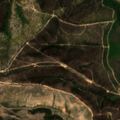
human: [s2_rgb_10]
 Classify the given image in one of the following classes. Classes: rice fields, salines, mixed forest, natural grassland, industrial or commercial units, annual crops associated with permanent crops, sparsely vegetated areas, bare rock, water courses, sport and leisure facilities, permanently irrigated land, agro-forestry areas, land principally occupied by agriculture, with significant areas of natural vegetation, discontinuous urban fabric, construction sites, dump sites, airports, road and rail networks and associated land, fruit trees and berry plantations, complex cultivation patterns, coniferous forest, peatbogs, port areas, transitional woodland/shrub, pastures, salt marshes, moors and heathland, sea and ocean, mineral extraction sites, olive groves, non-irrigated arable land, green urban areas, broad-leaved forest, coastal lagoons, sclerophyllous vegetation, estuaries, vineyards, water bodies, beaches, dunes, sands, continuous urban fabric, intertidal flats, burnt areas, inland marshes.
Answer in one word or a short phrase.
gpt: complex cultivation patterns, agro-forestry areas, broad-leaved forest, transitional woodland/shrub